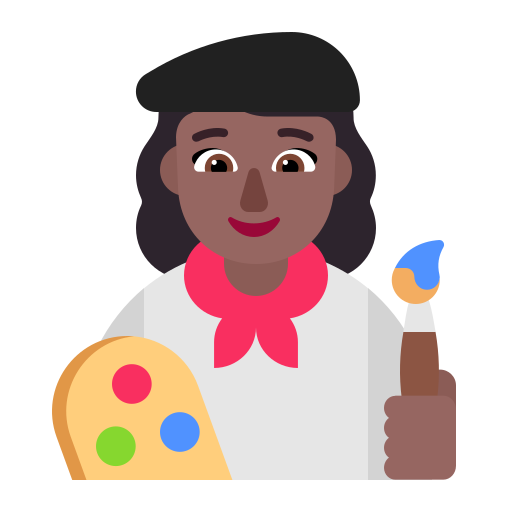
woman artist flat  dark